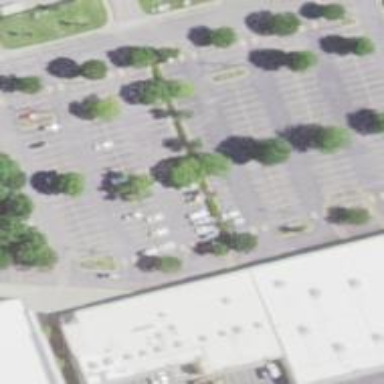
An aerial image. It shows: Commercial building.